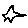
Label: star